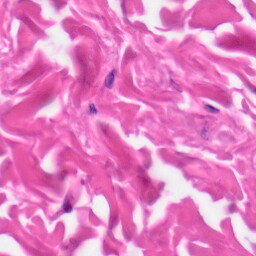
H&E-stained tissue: Skin